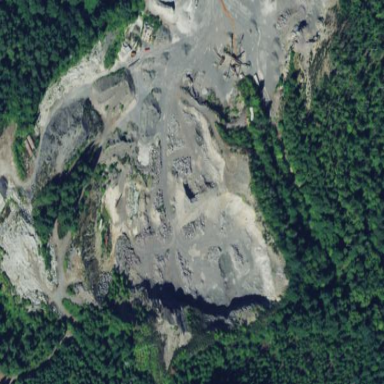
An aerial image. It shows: Quarry area.